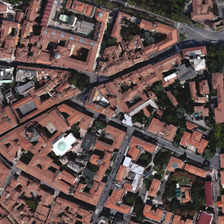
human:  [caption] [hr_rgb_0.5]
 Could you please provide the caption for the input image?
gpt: many buildings in it while surrounded by many gray roads .

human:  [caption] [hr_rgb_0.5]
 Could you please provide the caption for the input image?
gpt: so many buildings in it while with many dark green plants besides .

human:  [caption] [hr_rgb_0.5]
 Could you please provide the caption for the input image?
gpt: so many buildings with dark orange roof in it .

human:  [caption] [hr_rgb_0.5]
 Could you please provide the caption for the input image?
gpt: some gray roads through the buildings area in it .

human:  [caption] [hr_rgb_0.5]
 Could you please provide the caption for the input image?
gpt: many buildings and some green trees are in a school .